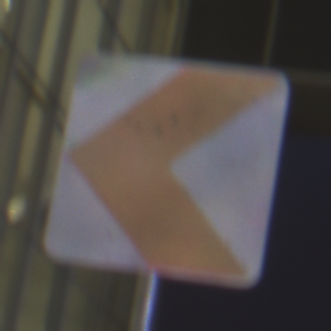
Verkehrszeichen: RichtungstafelnInKurvenKleinRechts
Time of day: Night
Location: Outdoor (Urban)
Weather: PartlyCloudy
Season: NotSpecified
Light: Artificial